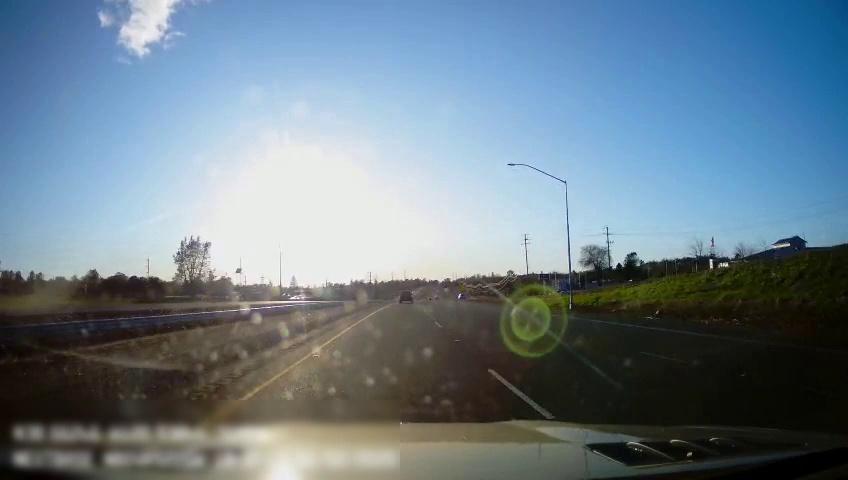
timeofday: Day
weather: Sunny
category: Drivable Space
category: Drivable Space
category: Vehicles | Truck
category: Lanes | Current Lane
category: Lanes | Current Lane
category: Lanes | Alternate Lane
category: Lanes | Alternate Lane